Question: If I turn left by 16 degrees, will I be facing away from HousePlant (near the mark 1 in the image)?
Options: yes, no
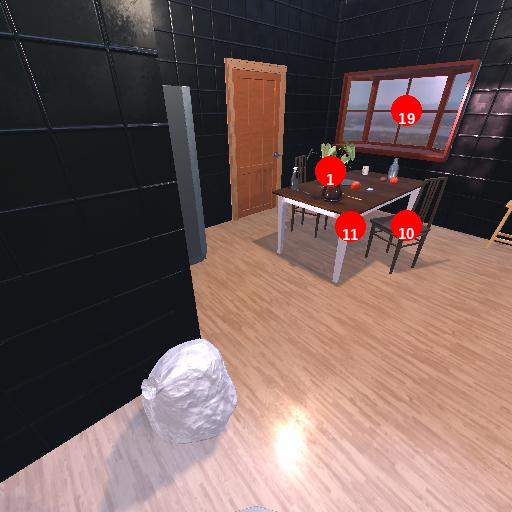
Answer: yes